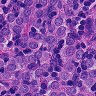
Metastatic tissue present: yes